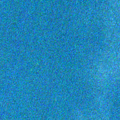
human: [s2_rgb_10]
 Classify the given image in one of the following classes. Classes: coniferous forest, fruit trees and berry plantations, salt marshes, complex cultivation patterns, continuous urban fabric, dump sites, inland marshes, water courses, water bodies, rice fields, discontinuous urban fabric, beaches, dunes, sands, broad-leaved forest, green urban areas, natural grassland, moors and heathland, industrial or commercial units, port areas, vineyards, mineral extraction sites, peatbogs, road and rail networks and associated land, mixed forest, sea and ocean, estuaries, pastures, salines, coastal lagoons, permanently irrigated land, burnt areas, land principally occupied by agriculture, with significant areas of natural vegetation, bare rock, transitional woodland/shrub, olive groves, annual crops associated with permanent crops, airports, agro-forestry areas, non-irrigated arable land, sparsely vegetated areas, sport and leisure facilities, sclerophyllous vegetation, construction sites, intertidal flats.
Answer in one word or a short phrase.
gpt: sea and ocean